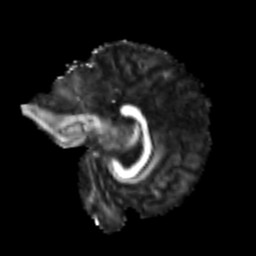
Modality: FA
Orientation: sagittal
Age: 24
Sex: male
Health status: healthy
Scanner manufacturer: siemens
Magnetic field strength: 3 T
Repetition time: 3.6 s
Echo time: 0.0964 s